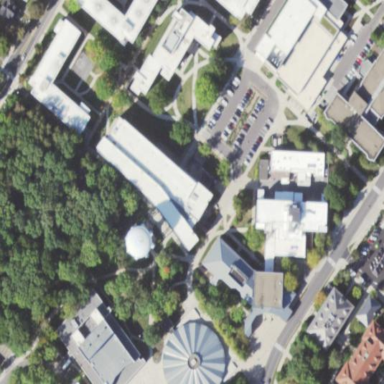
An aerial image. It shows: University building.